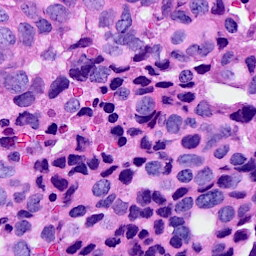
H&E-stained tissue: Breast